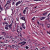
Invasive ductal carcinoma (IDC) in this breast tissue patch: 1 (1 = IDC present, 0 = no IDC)